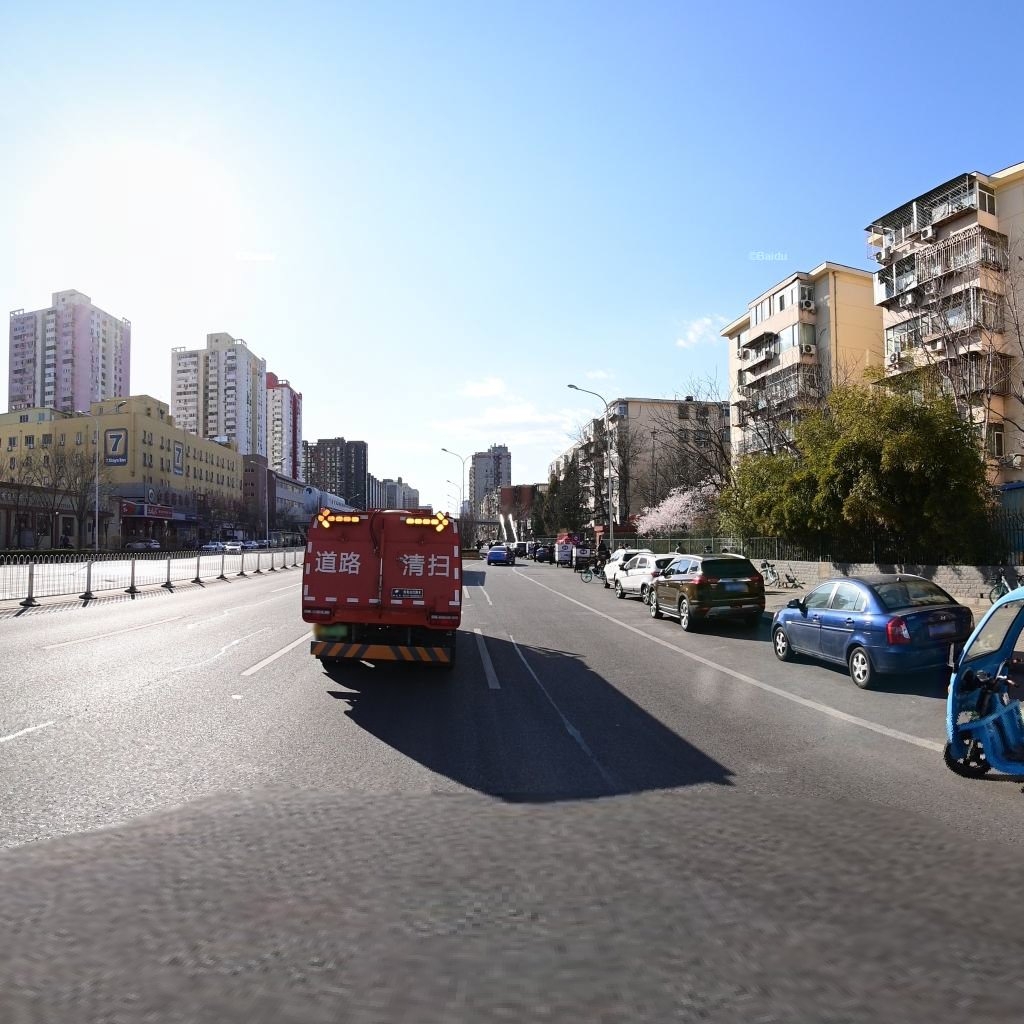
Region: Chaoyang
Road damage annotations: longitudinal patch, longitudinal patch, longitudinal patch, longitudinal patch, longitudinal patch